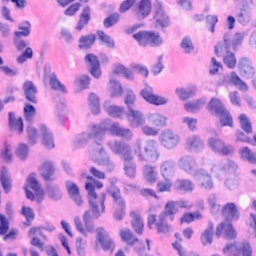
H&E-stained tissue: Breast